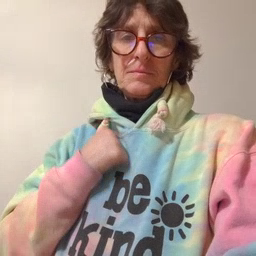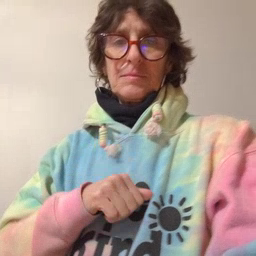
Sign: bath